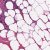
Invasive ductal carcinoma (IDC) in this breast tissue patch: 0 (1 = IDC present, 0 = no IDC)